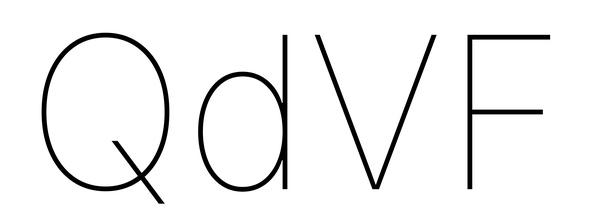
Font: Inter_Thin